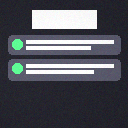
Screen state: on